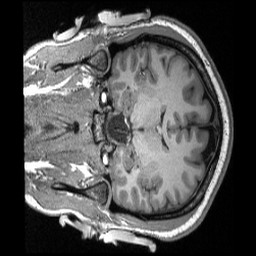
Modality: T1w
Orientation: coronal
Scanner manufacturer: siemens
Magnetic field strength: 3 T
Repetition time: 2.3 s
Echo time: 0.00308 s